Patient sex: M
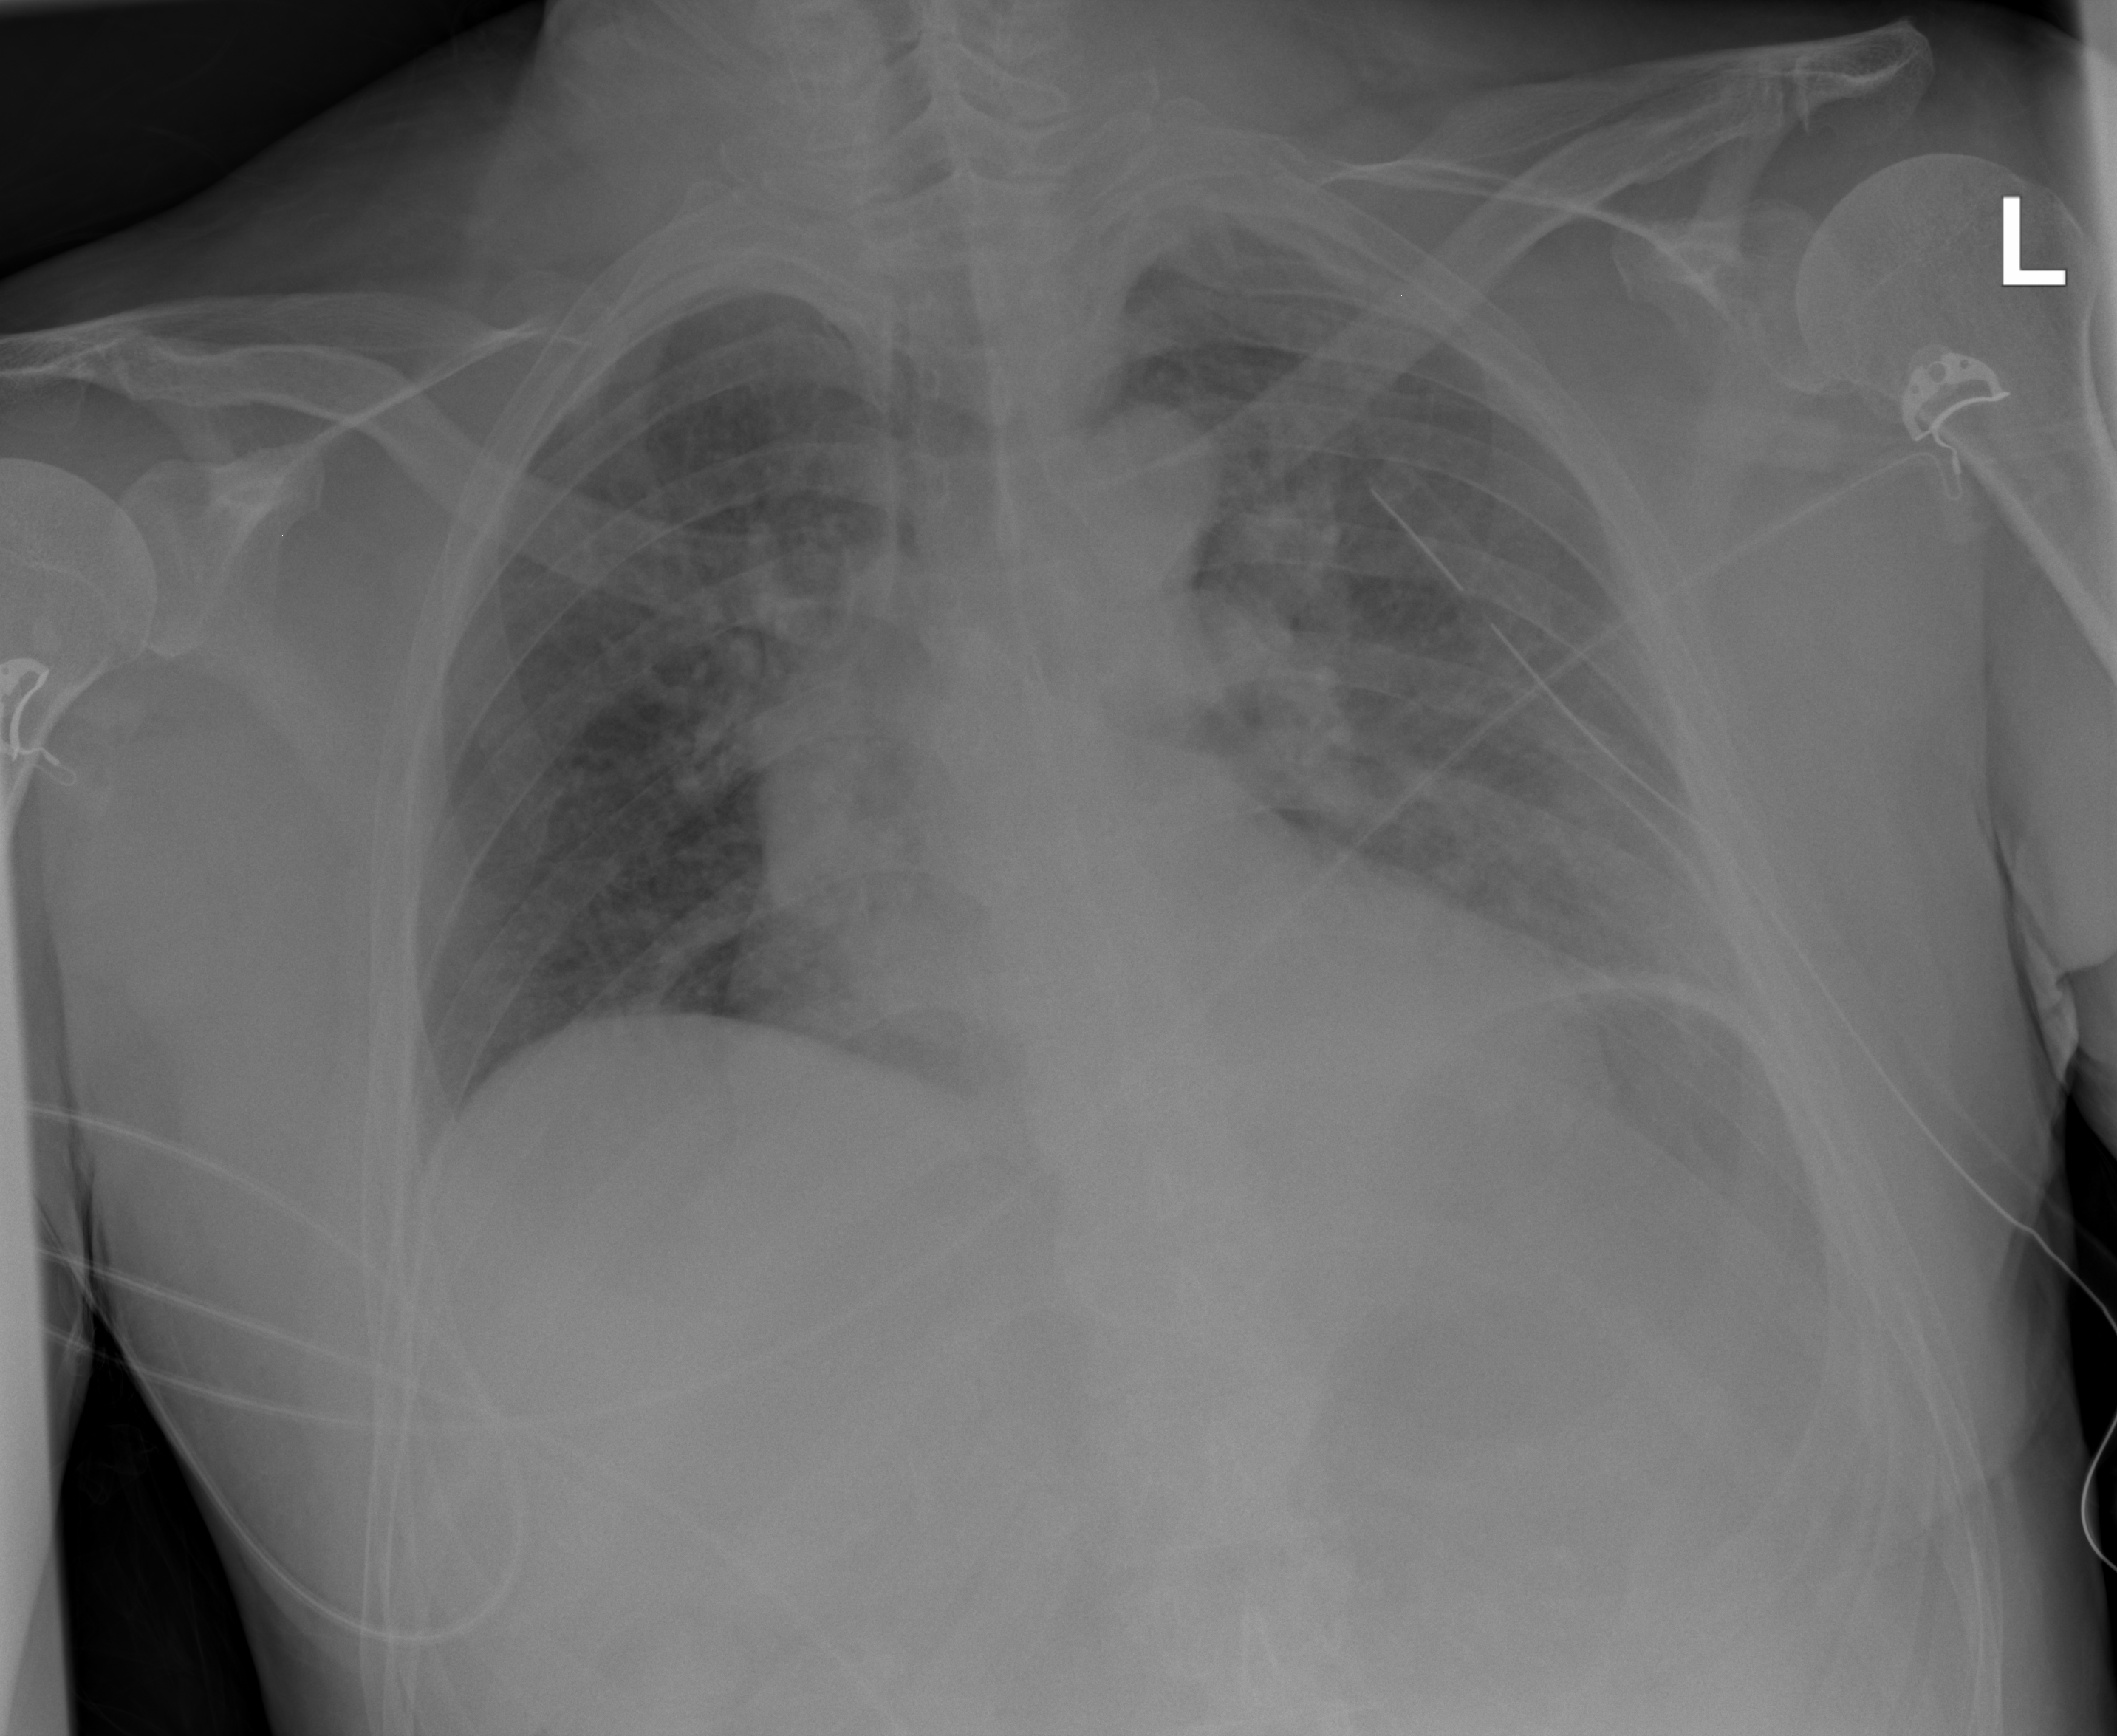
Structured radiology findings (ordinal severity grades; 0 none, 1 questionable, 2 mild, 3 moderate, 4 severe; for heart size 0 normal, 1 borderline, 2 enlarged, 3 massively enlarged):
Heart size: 2
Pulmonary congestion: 2
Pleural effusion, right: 0
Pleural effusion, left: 0
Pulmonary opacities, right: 0
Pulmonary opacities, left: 0
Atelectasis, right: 1
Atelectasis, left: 1